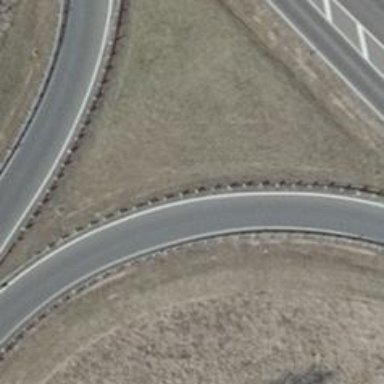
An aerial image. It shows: Trunk link highway.